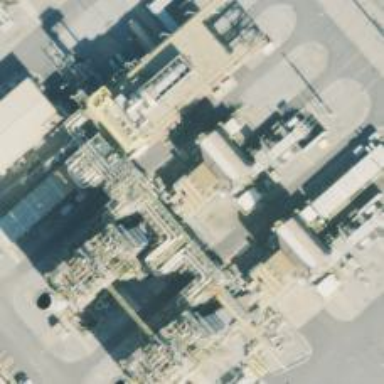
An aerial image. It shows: Gas-powered generator of combined cycle type.